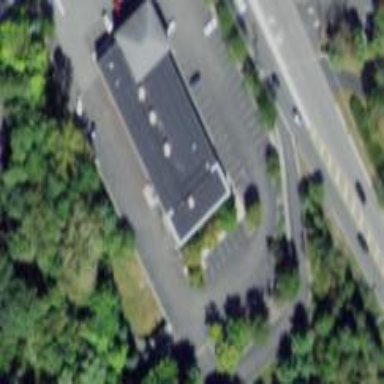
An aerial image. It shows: Commercial building.